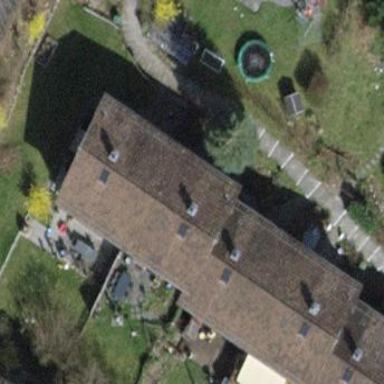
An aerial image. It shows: Semi-detached house with gabled roof.